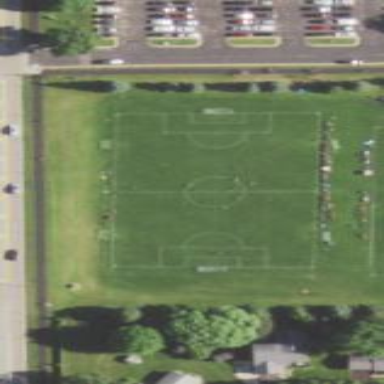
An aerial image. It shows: Soccer pitch for leisure land activities.